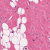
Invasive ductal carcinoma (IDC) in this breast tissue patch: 0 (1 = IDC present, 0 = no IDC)